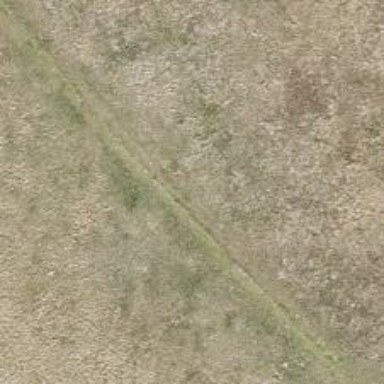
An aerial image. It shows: Path with earth surface graded as grade 3 tracktype.